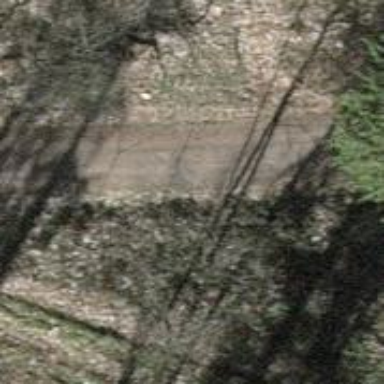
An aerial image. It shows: Track with grade 3 pebblestone surface.